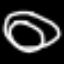
Label: donut